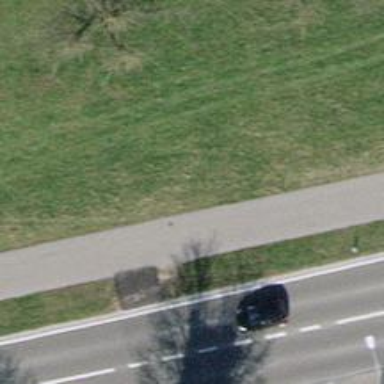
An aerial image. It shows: Asphalt cycleway with crossing.